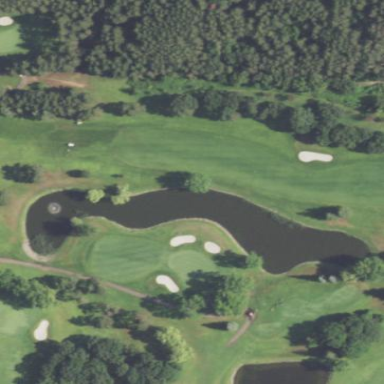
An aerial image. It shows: Area of rough grass used for golf.